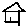
Label: house